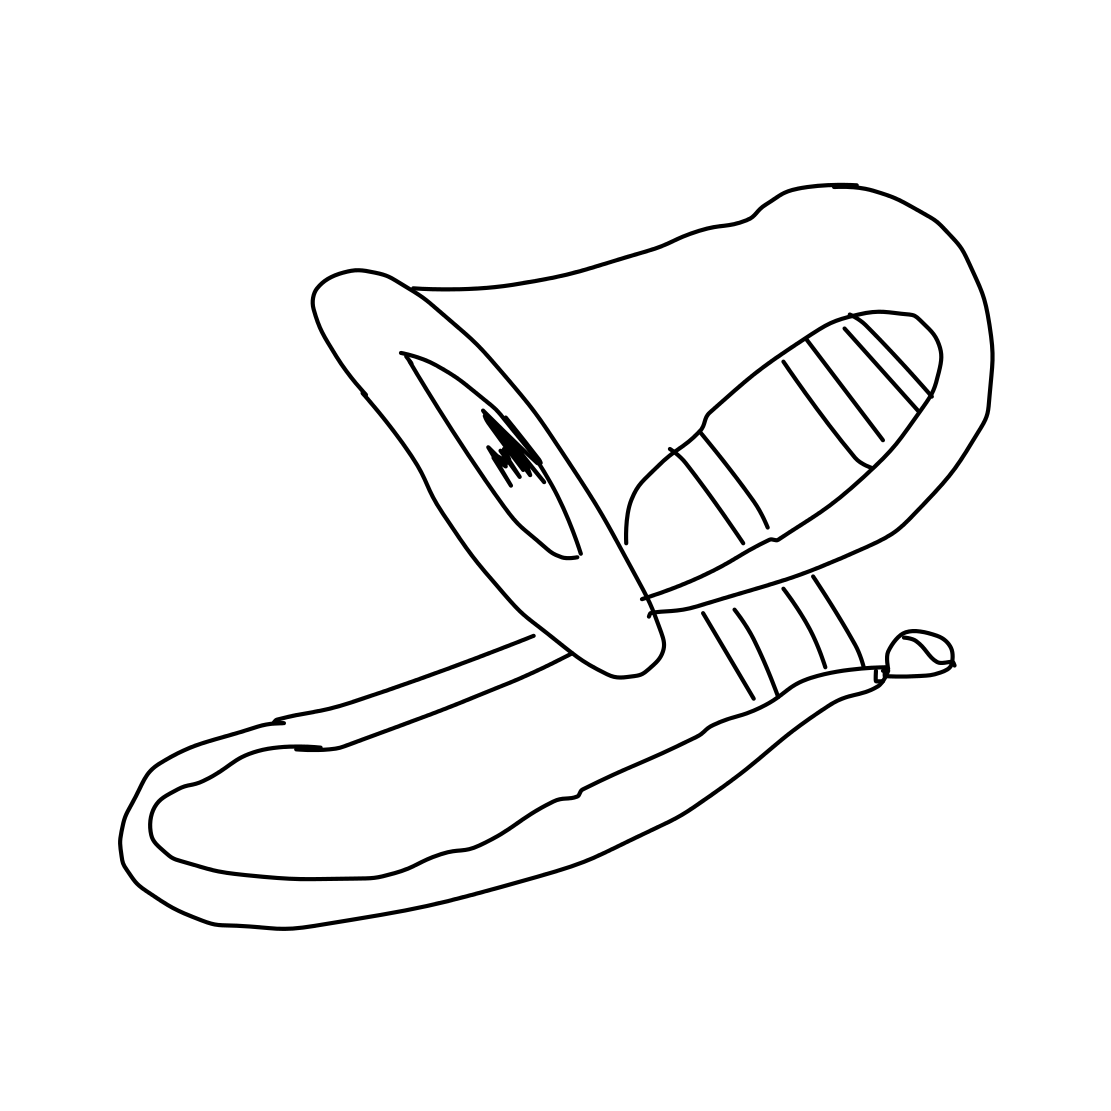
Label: trombone